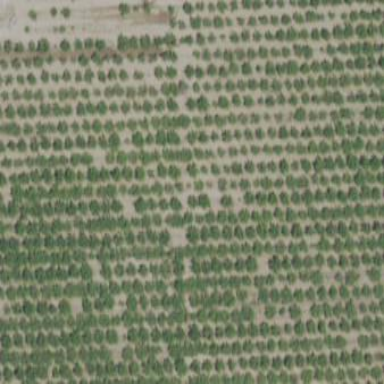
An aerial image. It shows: Almond orchard with rows of almond trees.